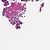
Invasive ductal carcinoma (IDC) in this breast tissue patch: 0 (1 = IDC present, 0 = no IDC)